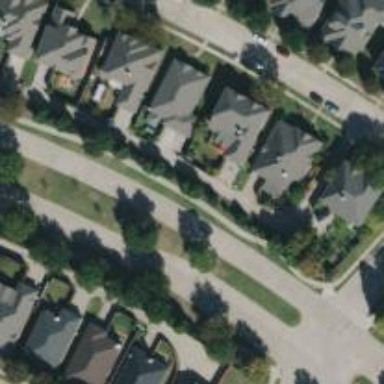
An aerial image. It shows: Alley classified as service road.